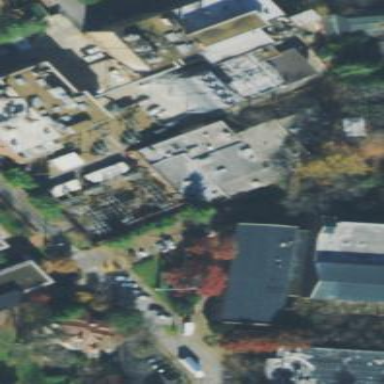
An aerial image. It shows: Generator is pictured.